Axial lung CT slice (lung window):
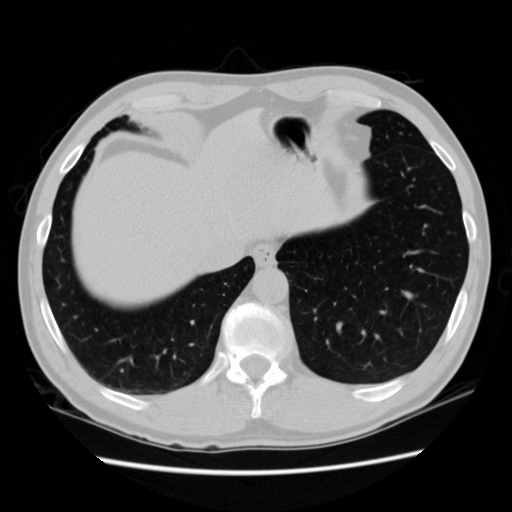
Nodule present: no